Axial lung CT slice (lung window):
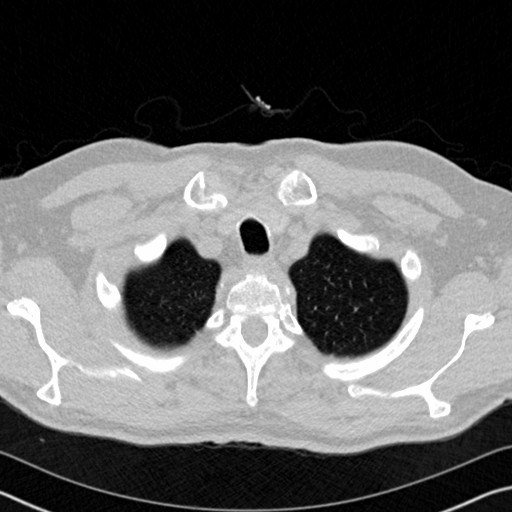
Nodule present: no